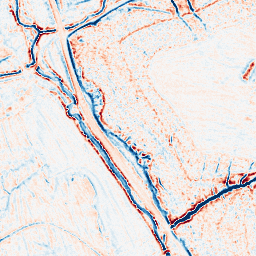
Category: edge_preserving
Decomposition family: bilateral
Decomposition parameters: d: 9
sigma_color: 150
sigma_space: 50
Upsampling method: sinc_blackman
Upsampling parameters: scale: 2
kernel_size: 8
Upsampling scale: 2